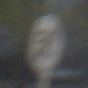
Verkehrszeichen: EndeGeschwindigkeit50
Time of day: SunriseSunset
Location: Outdoor (Urban)
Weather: PartlyCloudy
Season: Autumn
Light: Natural